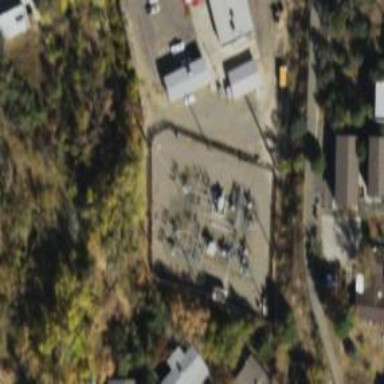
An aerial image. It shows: Outdoor distribution-level power substation enclosed by fence.